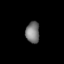
Tissue: lung
Cell type: Epithelial cells
Senescence score: 0.2259
Nuclear area (px): 285
Mean DAPI intensity: 122.344